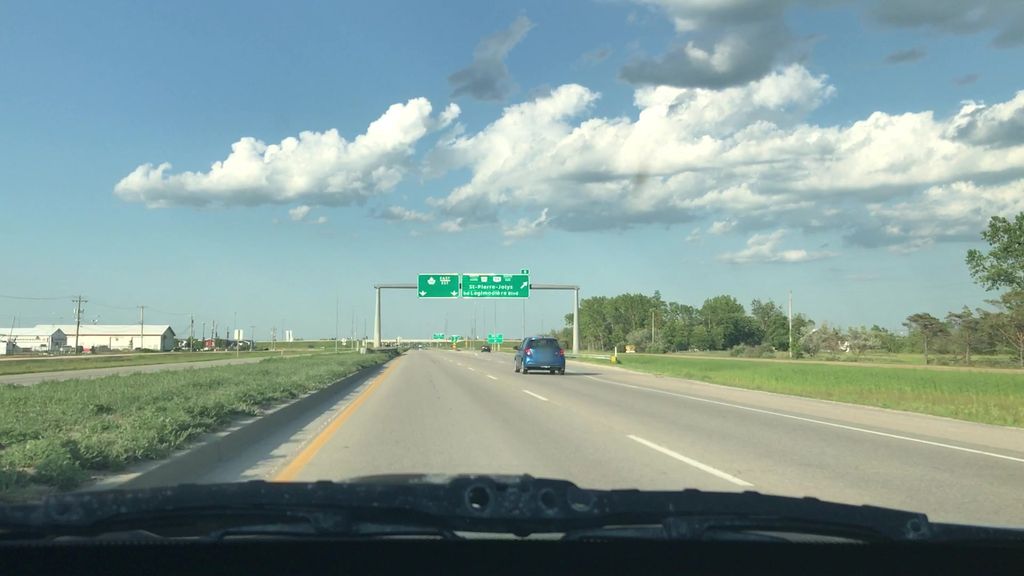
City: winnipeg